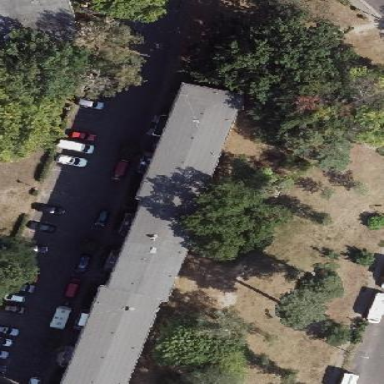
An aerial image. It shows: Apartment building with flat roof.